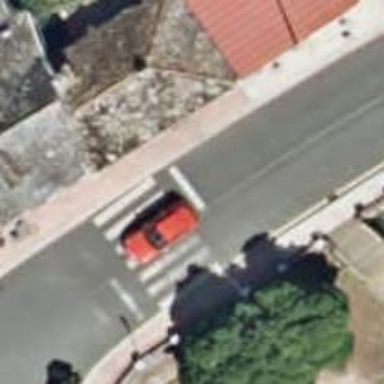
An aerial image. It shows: Zebra crossing on the road.